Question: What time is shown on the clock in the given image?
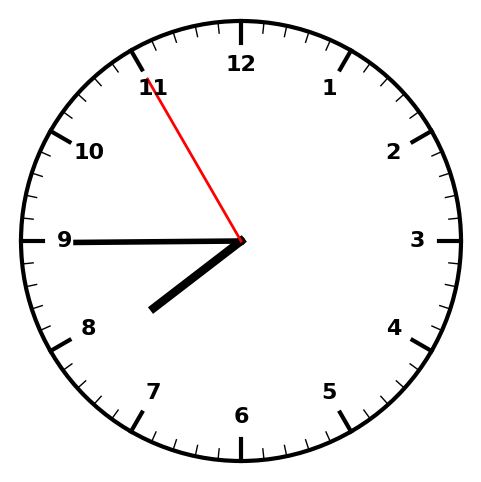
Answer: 07:44:55